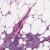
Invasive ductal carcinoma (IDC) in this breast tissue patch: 1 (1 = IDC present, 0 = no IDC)